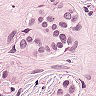
Metastatic tissue present: yes